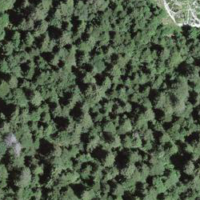
EUNIS habitat code: 43
Species observed at this site:
Erinus alpinus